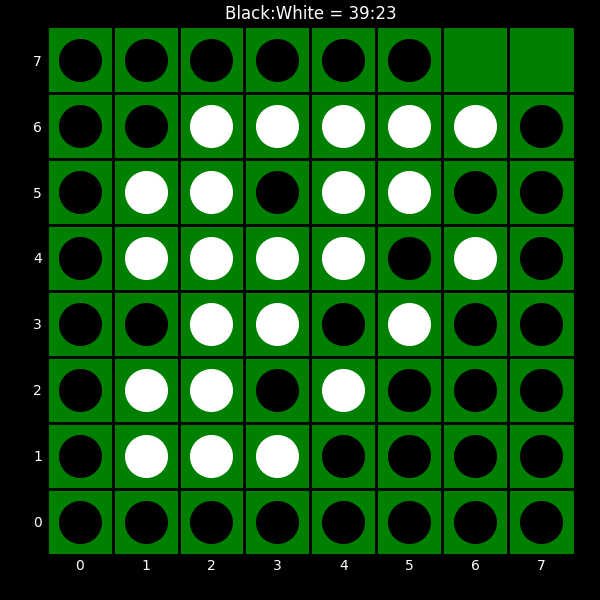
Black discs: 39
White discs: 23